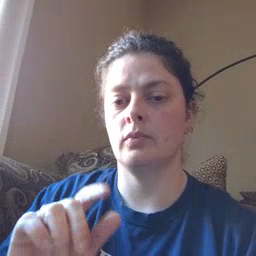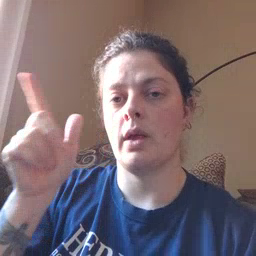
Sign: awake